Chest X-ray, PA view. Patient: 31 years old, sex F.
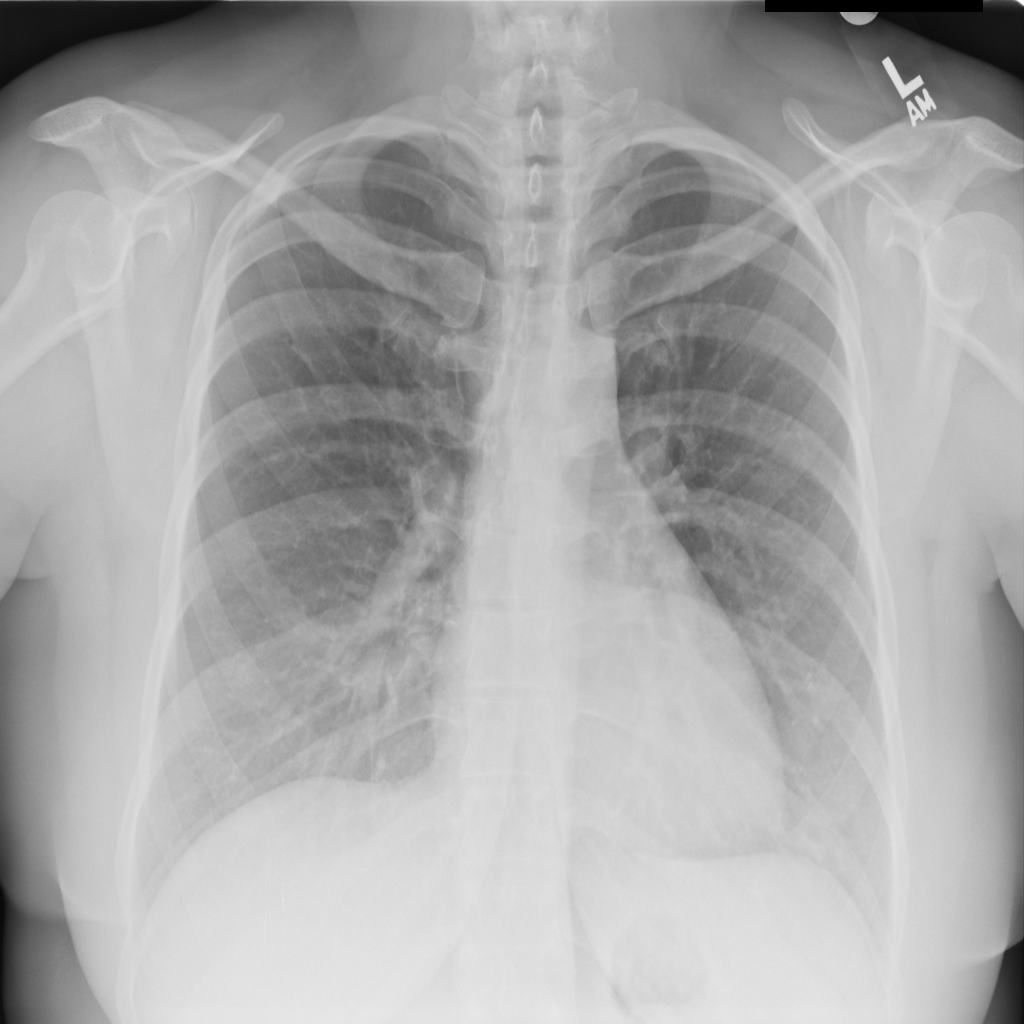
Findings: No Finding